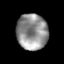
Tissue: prostate
Cell type: T cells
Senescence score: 0.2874
Nuclear area (px): 1093
Mean DAPI intensity: 144.575